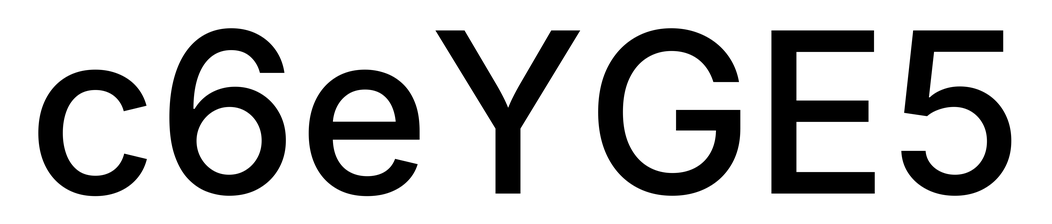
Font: Inter_Medium